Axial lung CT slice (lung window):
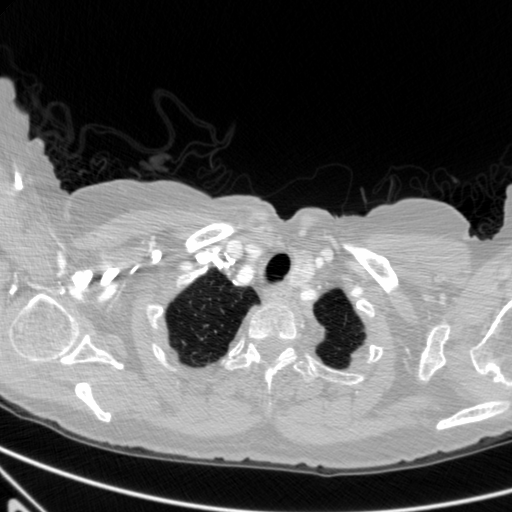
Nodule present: no